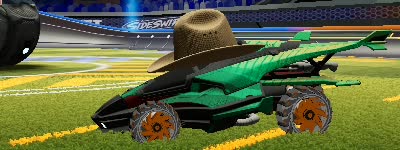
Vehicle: aftershock